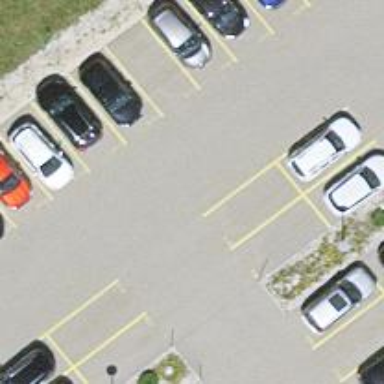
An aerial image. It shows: Parking aisle designated as service road.